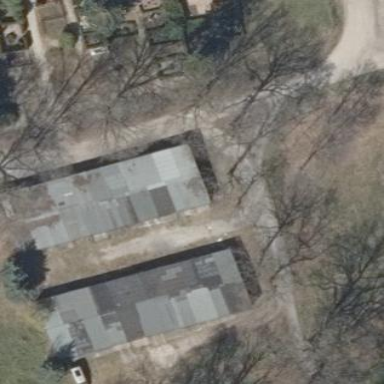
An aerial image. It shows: Garage building.